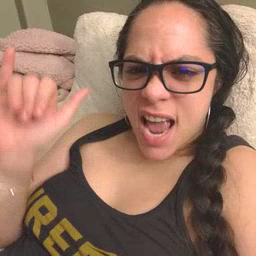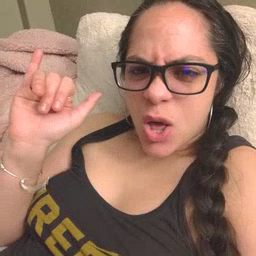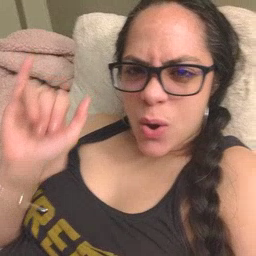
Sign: yellow